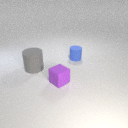
small purple rubber cube to the right of large gray rubber cylinder